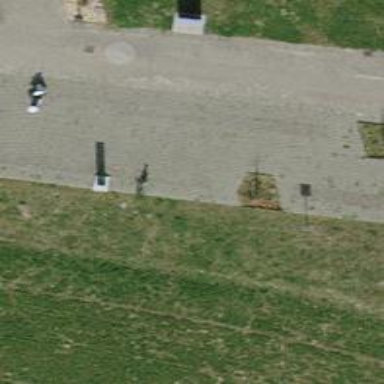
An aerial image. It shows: Bicycle rental facility.